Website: lowes
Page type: payment
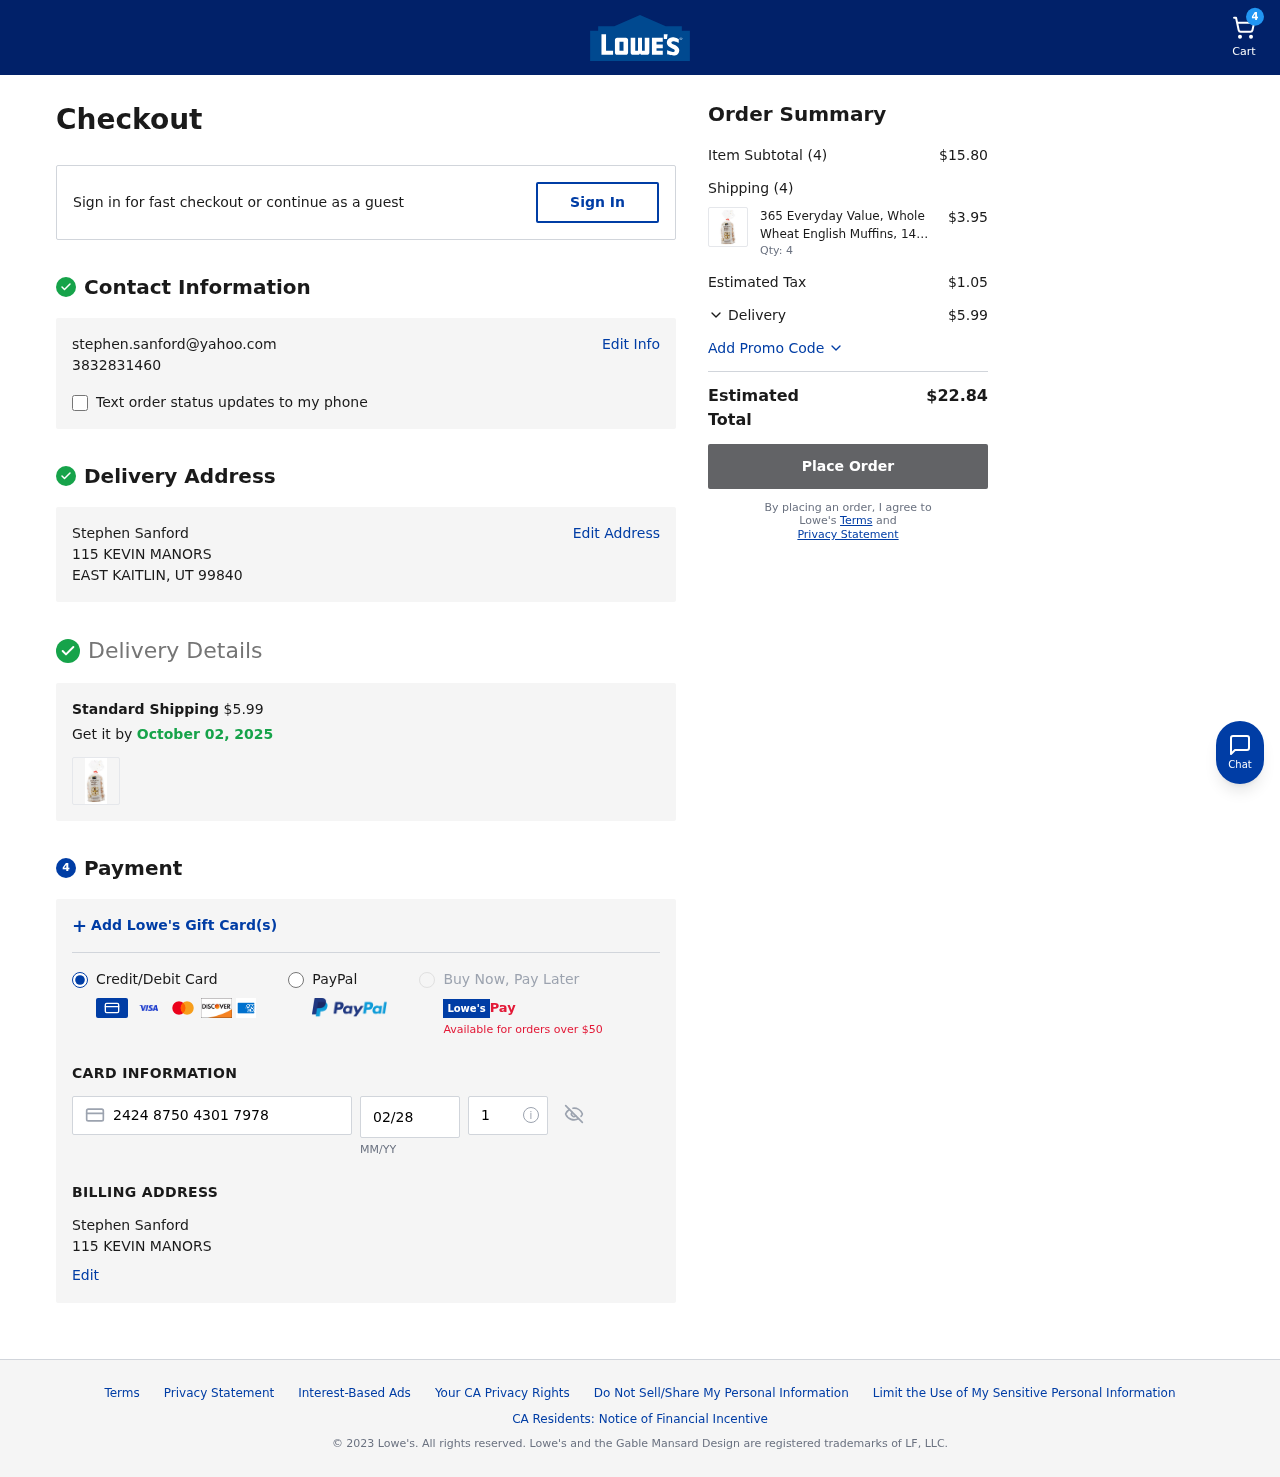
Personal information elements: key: PII_CARD_CVV
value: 121
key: PII_CARD_EXPIRY
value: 02/28
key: PII_CARD_NUMBER
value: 2424 8750 4301 7978
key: PII_EMAIL
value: stephen.sanford@yahoo.com
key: PII_FULLNAME
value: Stephen Sanford
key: PII_FULLNAME2
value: Stephen Sanford
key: PII_PHONE
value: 3832831460
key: PII_STREET
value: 115 KEVIN MANORS
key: PII_STREET2
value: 115 KEVIN MANORS
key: PII_CITY_STATE_ZIP
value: EAST KAITLIN, UT 99840
Product elements: key: PRODUCT1_NAME
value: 365 Everyday Value, Whole Wheat English Muffins, 14 oz, 6 ct
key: PRODUCT1_PRICE
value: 3.95
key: PRODUCT1_QUANTITY
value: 4
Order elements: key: ORDER_NUM_ITEMS
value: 4
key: ORDER_SHIPPING_COST
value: $5.99
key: ORDER_DELIVERY_DATE
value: October 02, 2025
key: ORDER_SUBTOTAL
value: $15.80
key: ORDER_NUM_ITEMS2
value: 4
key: ORDER_TAX
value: $1.05
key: ORDER_SHIPPING_COST2
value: $5.99
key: ORDER_TOTAL
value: $22.84